Question: I just developed an app on Android Studio and I used normal default grey button of kitkat. But some time later I made a copy of that app (to make another project) and now in this copied app, new buttons as well as those old buttons are shown with some different style. I am confused as to where I got that new style. It looks cool but I don't want to lose it as automatically as I got it.
I am attaching an image, this will show the changes in design.
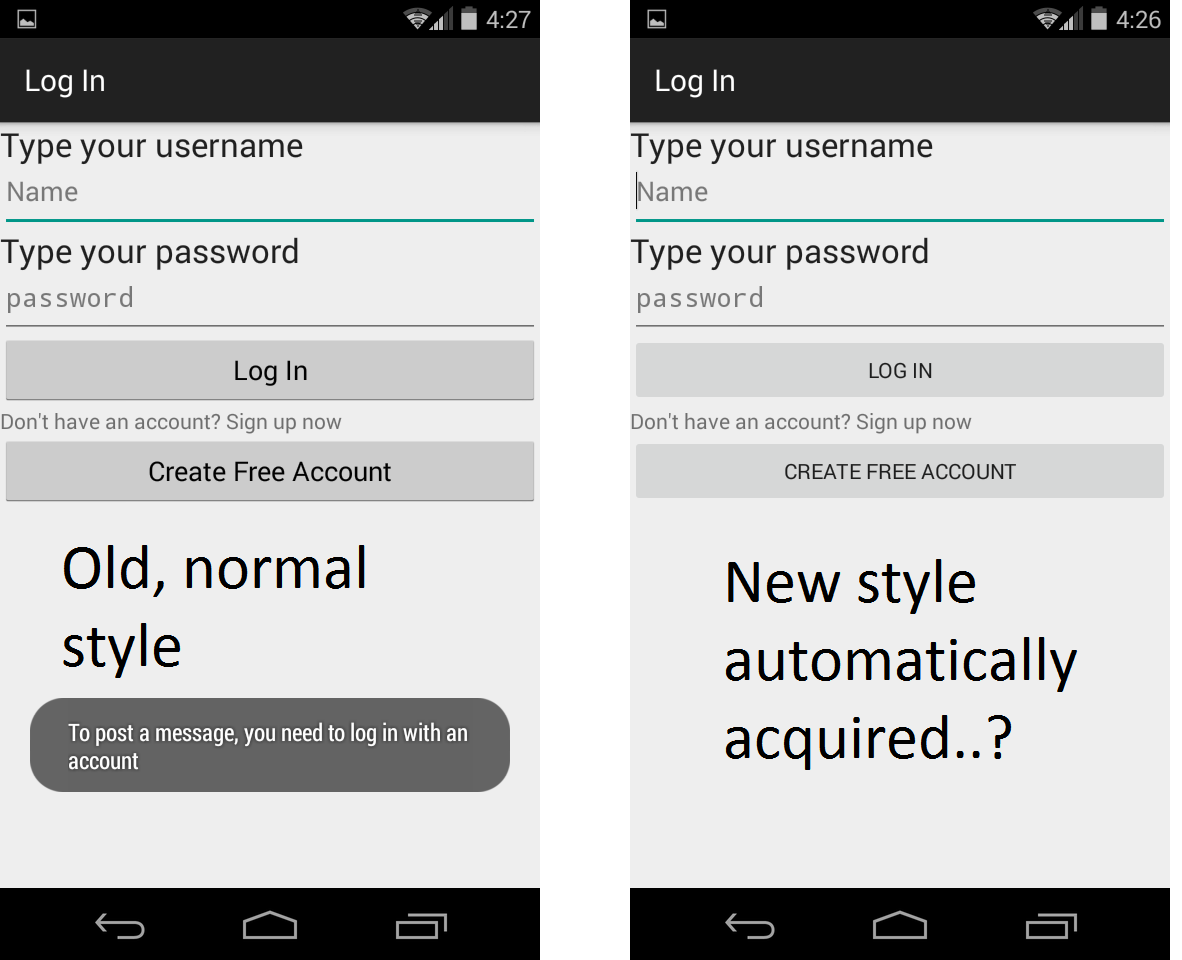
Answer: Either you are using 'Theme.Material' or 'Theme.AppCompat', or something that inherits from those (e.g., 'Theme.AppCompat.Light'), as the basis for your app's theme. Or, you have no theme, and you are running on an Android 5.0+ device, and so you get 'Theme.Material' by default.
Both 'Theme.Material' and 'Theme.AppCompat' (the latter in conjunction with 'AppCompatActivity' and the rest of the 'appcompat-v7' library) aim to implement the Material Design aesthetic, and Material Design says that button captions are in all caps.